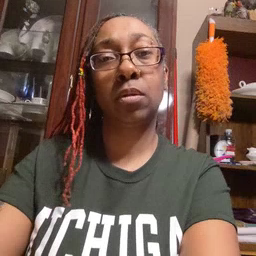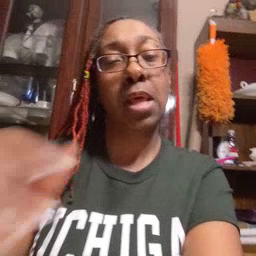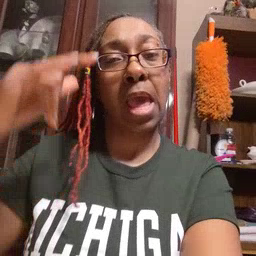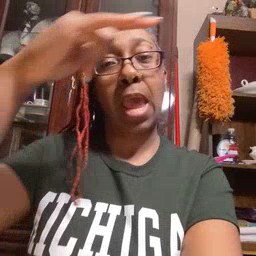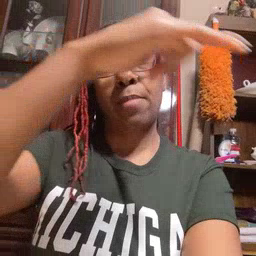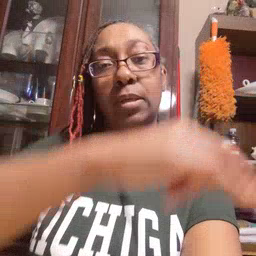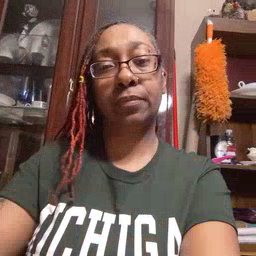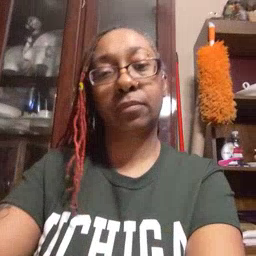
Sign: airplane